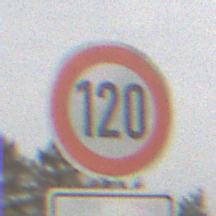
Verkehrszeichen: Geschwindigkeit120
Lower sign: HinweisDurchVerbaleAngabe6
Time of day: MorningAfternoon
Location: Outdoor (Suburban)
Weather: Overcast
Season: NotSpecified
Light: Natural